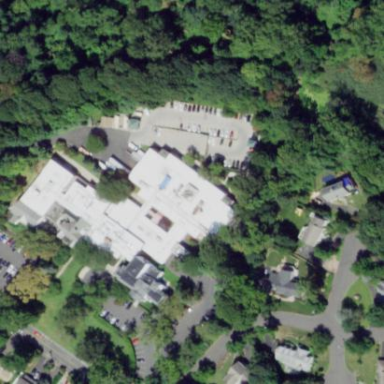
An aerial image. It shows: Hospital providing healthcare services.